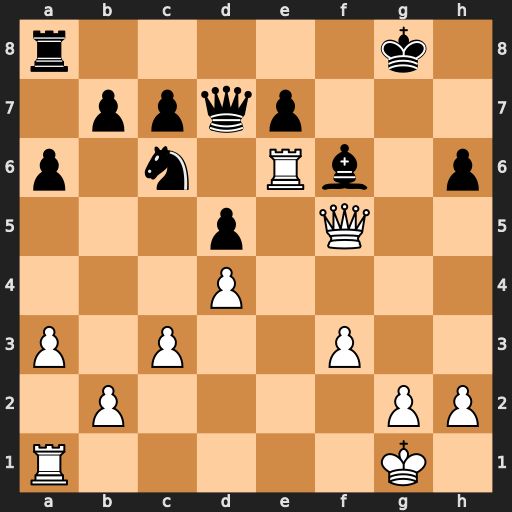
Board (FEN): r5k1/1ppqp3/p1n1Rb1p/3p1Q2/3P4/P1P2P2/1P4PP/R5K1
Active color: w
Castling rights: -
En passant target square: -
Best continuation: Rxf6 Qxf5 Rxf5